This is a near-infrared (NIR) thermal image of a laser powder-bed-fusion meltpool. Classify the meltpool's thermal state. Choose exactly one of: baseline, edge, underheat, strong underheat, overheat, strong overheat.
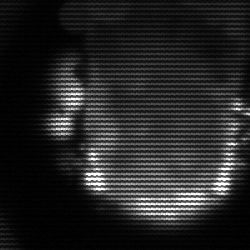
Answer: baseline